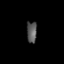
Tissue: lung
Cell type: B cells
Senescence score: 0.5559
Nuclear area (px): 208
Mean DAPI intensity: 88.014